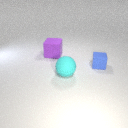
large purple rubber cube behind small blue rubber cube